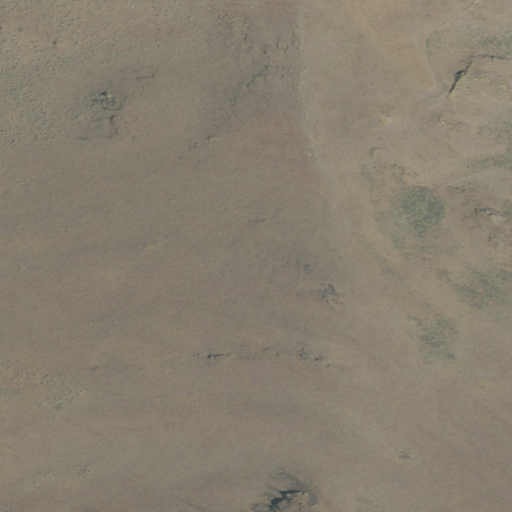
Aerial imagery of gap in Oregon named Domingo Pass containing only shrub